Question: I have configured <URL> to take from google only e-mail, but google shows this screen alerting app user that gender, date of birth, picture, language will be collect:

My django-social-auth config is as follow:
'''
WHITE_LISTED_DOMAINS = [ 'some_domain', ]
GOOGLE_WHITE_LISTED_DOMAINS = WHITE_LISTED_DOMAINS
SOCIAL_AUTH_EXTRA_DATA = False
#LOGIN_ERROR_URL = '/login-error/' Not set
#SOCIAL_AUTH_DEFAULT_USERNAME = 'new_social_auth_user' Not set
#GOOGLE_CONSUMER_KEY = '' Not set
#GOOGLE_CONSUMER_SECRET = '' Not set
#GOOGLE_OAUTH2_CLIENT_ID = '' Not set
#GOOGLE_OAUTH2_CLIENT_SECRET = '' Not set
SOCIAL_AUTH_USERNAME_IS_FULL_EMAIL = False
SOCIAL_AUTH_PROTECTED_USER_FIELDS = ['email',]
INSTALLED_APPS = (
'django.contrib.auth',
...
'social_auth',
)
'''
I have move to GoogleOauth2 auth and inherit and change google backend:
'''
from social_auth.backends.google import *
GOOGLE_OAUTH2_SCOPE = ['https://www.googleapis.com/auth/userinfo.email',]
class GoogleOAuth2(BaseOAuth2):
"""Google OAuth2 support"""
AUTH_BACKEND = GoogleOAuth2Backend
AUTHORIZATION_URL = 'https://accounts.google.com/o/oauth2/auth'
ACCESS_TOKEN_URL = 'https://accounts.google.com/o/oauth2/token'
REVOKE_TOKEN_URL = 'https://accounts.google.com/o/oauth2/revoke'
REVOKE_TOKEN_METHOD = 'GET'
SETTINGS_SECRET_NAME = 'GOOGLE_OAUTH2_CLIENT_SECRET'
SCOPE_VAR_NAME = 'GOOGLE_OAUTH_EXTRA_SCOPE'
DEFAULT_SCOPE = GOOGLE_OAUTH2_SCOPE
REDIRECT_STATE = False
print DEFAULT_SCOPE #<------ to be sure
def user_data(self, access_token, *args, **kwargs):
"""Return user data from Google API"""
return googleapis_profile(GOOGLEAPIS_PROFILE, access_token)
@classmethod
def revoke_token_params(cls, token, uid):
return {'token': token}
@classmethod
def revoke_token_headers(cls, token, uid):
return {'Content-type': 'application/json'}
'''
But google still ask for profile data, profile is still in scope:
> <URL>...
Runs fine if I modify by hand social-auth code instead inherit:
'''
def get_scope(self):
return ['https://www.googleapis.com/auth/userinfo.email',]
'''
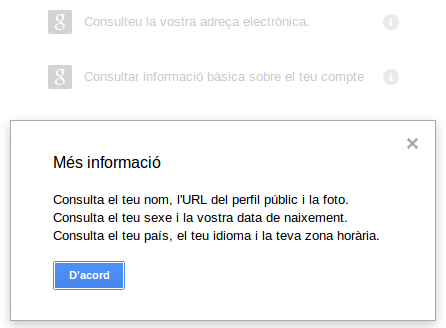
Answer: That's because the default scope used on google backend is set to that (email and profile information), it's defined <URL>. In order to avoid that you can create your own google backend which just sets the desired scope, then use that backend instead of the built in one. Example:
'''
from social_auth.backends.google import GoogleOAuth2
class SimplerGoogleOAuth2(GoogleOAuth2):
DEFAULT_SCOPE = ['https://www.googleapis.com/auth/userinfo.email']
'''